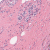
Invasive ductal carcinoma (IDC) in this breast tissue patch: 1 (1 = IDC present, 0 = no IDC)